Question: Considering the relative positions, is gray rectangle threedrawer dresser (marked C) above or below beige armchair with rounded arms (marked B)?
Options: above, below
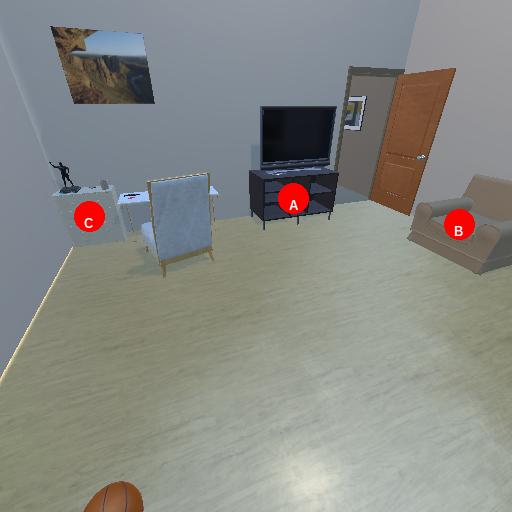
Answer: above